Interaction volume radius: 10 \u00c5
Interaction volume height: 35 \u00c5
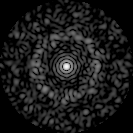
Disorder parameter: 0.8202